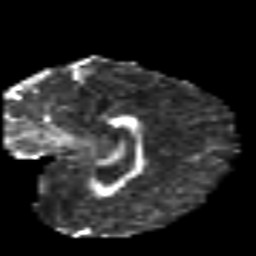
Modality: FA
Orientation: sagittal
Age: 44
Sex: female
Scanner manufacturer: siemens
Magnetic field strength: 3 T
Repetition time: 6.1 s
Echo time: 0.101 s